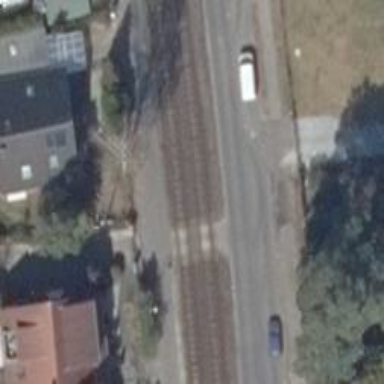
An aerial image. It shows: Tram level crossing on the railway.